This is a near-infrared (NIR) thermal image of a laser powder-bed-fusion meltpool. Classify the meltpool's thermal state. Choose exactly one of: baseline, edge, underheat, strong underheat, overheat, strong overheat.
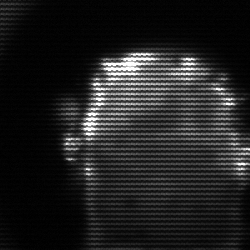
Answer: baseline